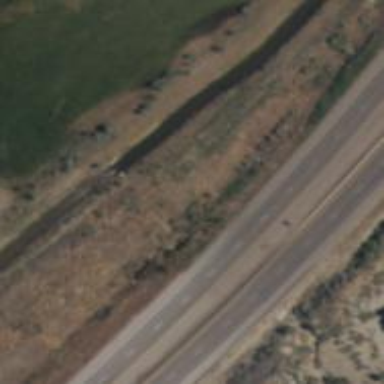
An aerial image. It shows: This image shows trunk highway that functions as expressway.